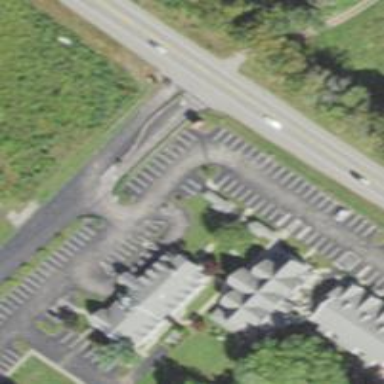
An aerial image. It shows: Parking area.